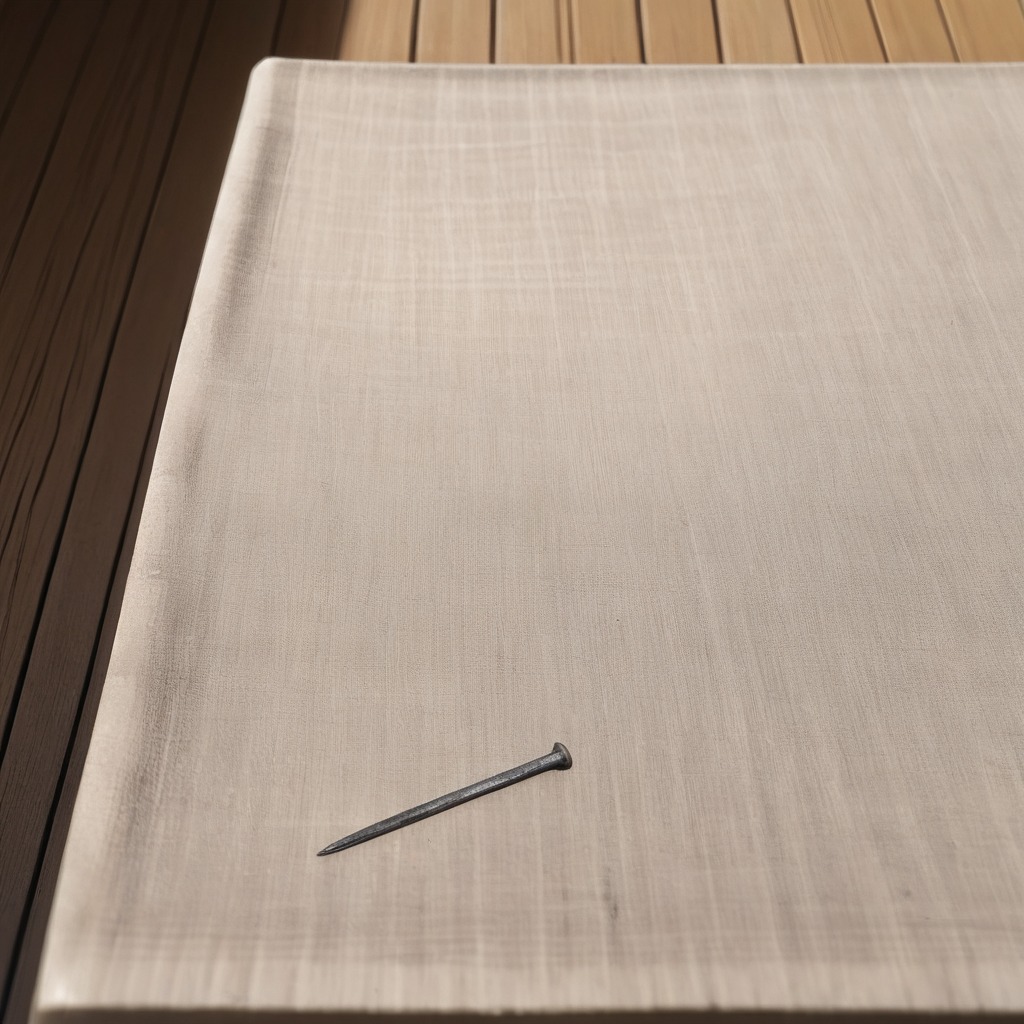
An iron nail is lying on a wooden table in an outdoor workshop during daytime bright natural light soft shadows worn but beneath the cloth.